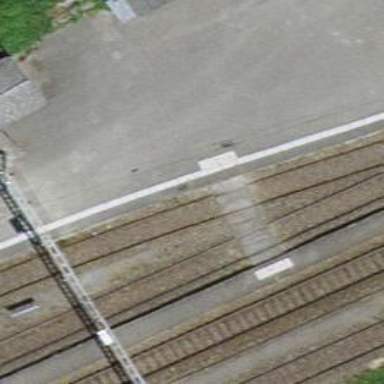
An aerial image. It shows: Uncontrolled railway crossing.